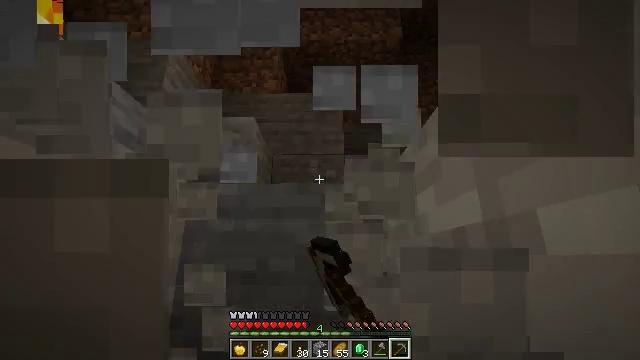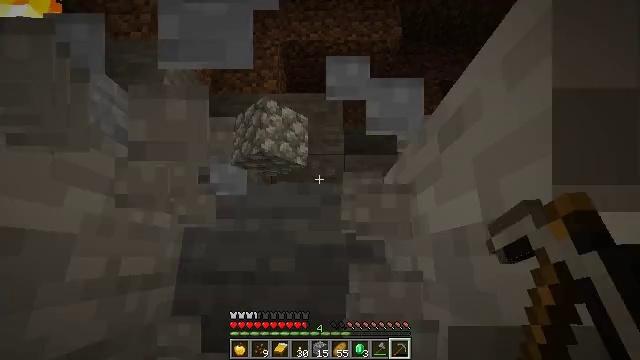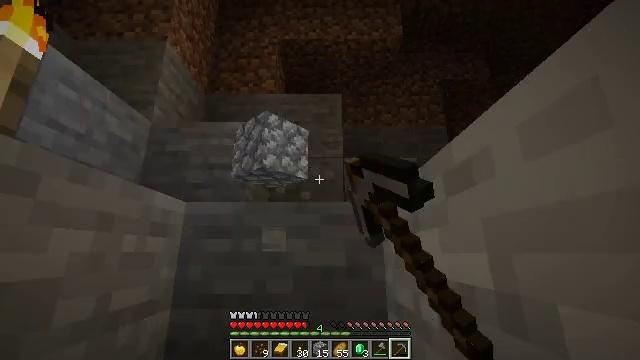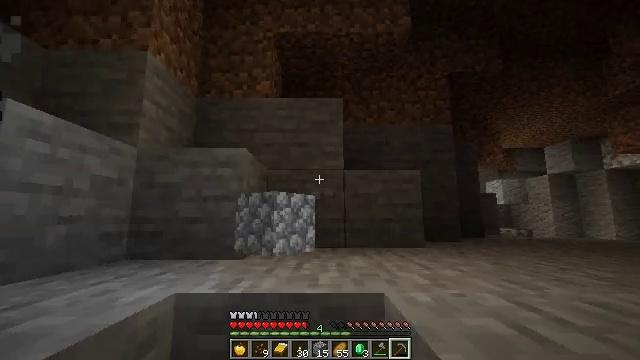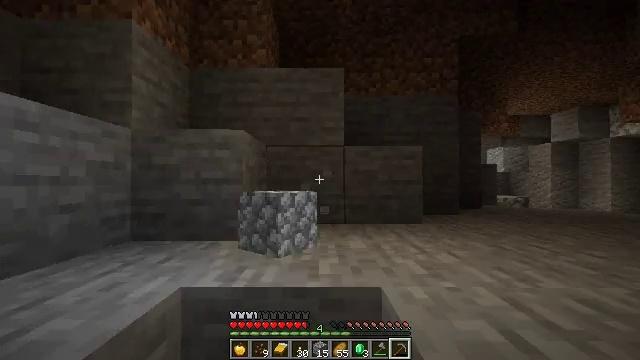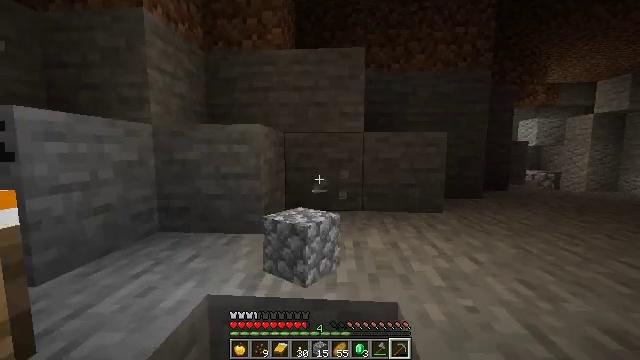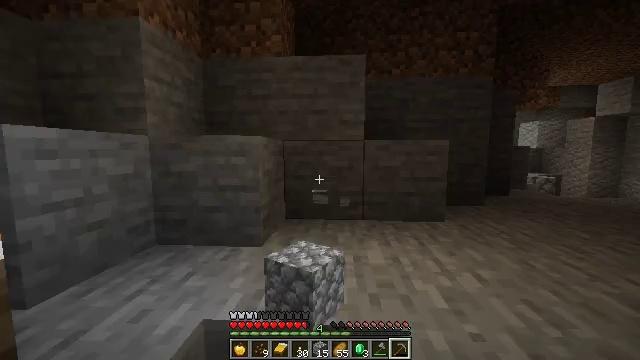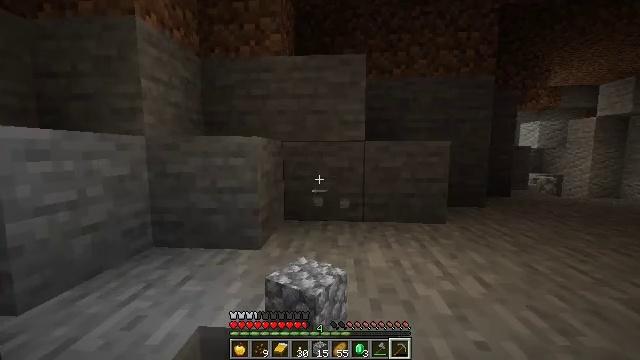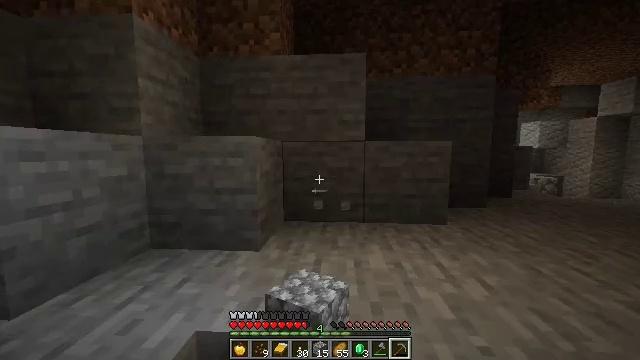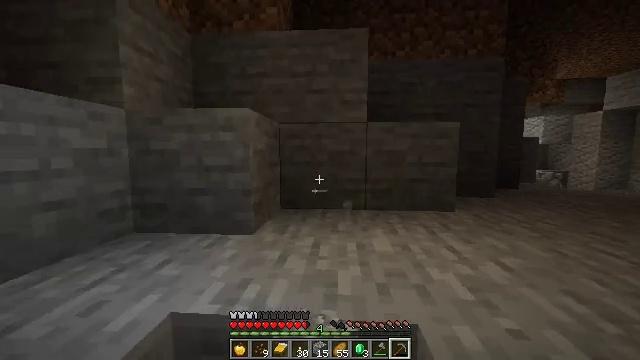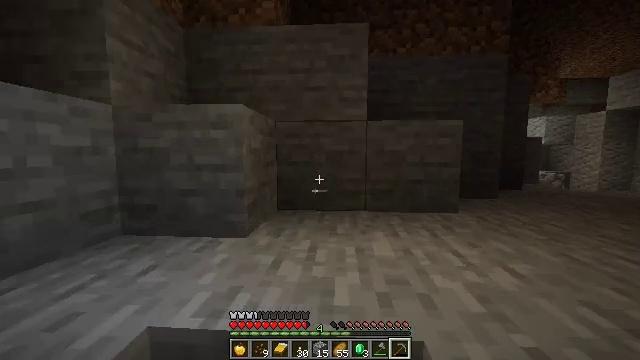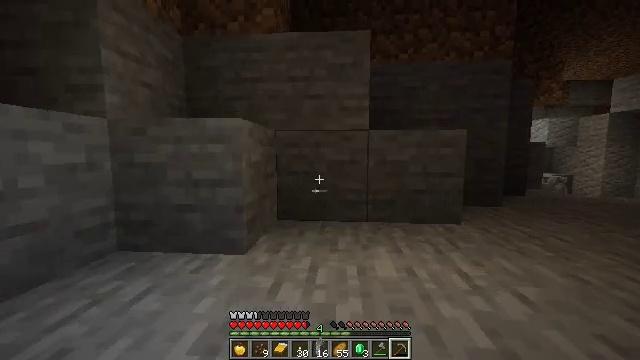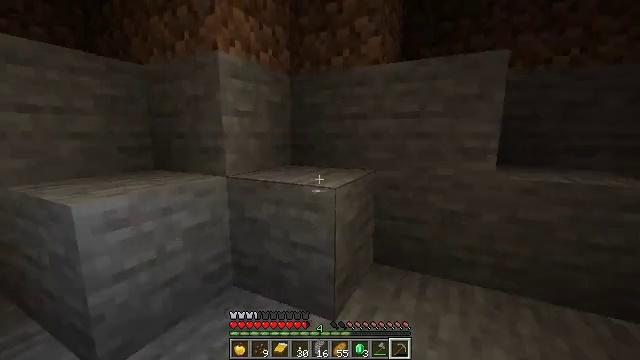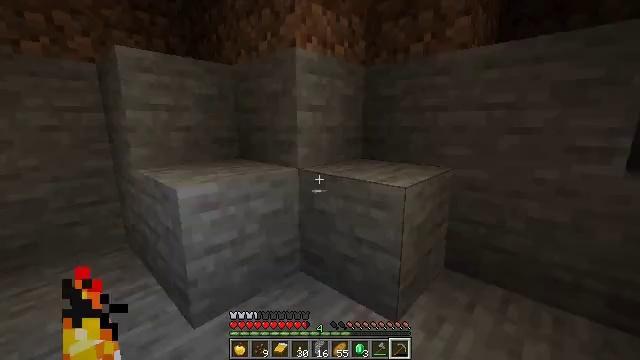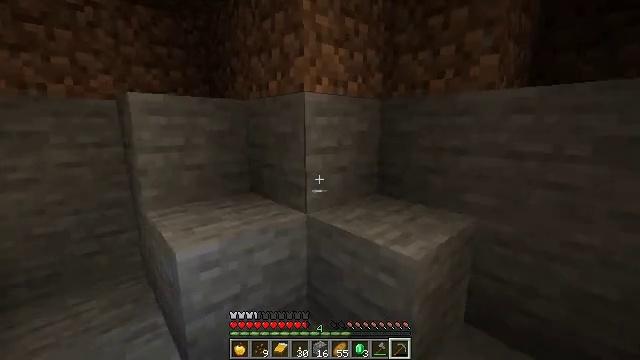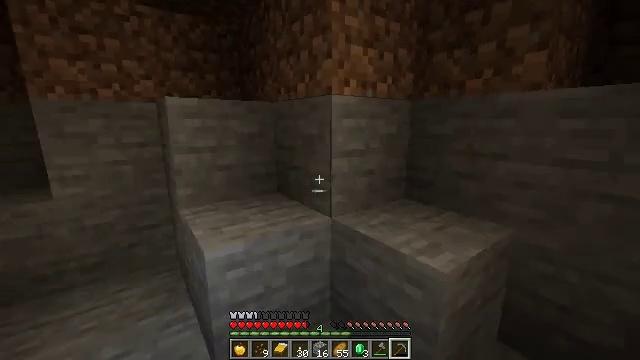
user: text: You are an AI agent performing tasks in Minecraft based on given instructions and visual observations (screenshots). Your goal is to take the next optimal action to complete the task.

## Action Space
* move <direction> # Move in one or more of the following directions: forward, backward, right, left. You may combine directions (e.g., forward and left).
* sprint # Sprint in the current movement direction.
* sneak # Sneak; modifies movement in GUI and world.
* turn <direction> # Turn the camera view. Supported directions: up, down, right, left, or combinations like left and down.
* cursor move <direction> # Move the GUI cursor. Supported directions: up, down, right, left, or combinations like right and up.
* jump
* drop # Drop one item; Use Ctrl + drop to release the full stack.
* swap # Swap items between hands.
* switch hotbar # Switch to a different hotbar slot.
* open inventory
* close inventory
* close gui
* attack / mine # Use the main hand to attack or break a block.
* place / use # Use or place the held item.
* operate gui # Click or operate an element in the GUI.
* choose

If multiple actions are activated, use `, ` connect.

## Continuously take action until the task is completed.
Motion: motion action
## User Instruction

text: Reclaim the grass path segment.
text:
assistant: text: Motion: attack / mine
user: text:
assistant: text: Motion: turn down, attack / mine, jump
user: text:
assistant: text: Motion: turn down, attack / mine, jump
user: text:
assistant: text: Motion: move forward, turn down, attack / mine, jump
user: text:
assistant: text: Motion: move forward, turn left and down, jump
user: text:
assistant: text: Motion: move forward, jump
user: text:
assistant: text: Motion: move forward
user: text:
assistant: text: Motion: move forward
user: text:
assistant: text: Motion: move forward
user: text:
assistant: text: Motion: move forward
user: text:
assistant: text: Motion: move forward, jump
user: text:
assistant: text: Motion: move forward, turn left and down, jump
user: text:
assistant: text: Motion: move forward, turn left and down, jump
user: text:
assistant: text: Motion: move forward, turn left, jump
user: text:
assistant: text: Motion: move forward, turn left, jump
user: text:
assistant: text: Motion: move forward, turn left and down, jump
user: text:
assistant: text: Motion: move forward, turn left
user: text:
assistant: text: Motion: move forward, turn left
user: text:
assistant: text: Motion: move forward
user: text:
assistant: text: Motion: move forward, turn left
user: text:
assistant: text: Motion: move forward, turn left
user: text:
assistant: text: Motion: move forward, turn left and down
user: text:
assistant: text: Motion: move forward, turn left and down
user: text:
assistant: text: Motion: move forward, turn left
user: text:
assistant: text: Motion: move forward, turn left and up
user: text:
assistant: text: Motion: move forward
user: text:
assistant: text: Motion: move forward
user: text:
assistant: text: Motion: move forward
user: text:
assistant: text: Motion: move forward
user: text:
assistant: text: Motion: move forward